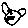
Label: cat